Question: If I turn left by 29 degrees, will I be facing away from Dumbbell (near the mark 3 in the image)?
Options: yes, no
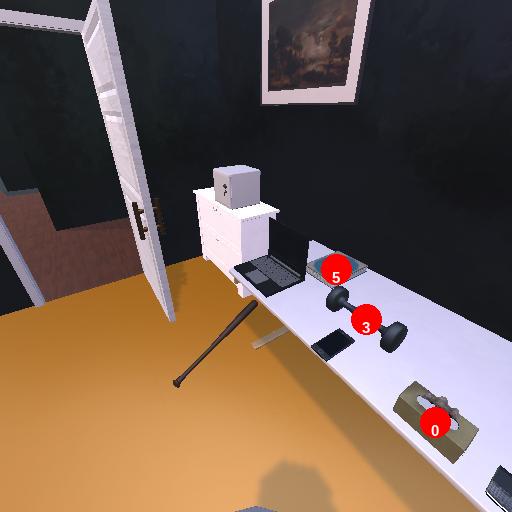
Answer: yes